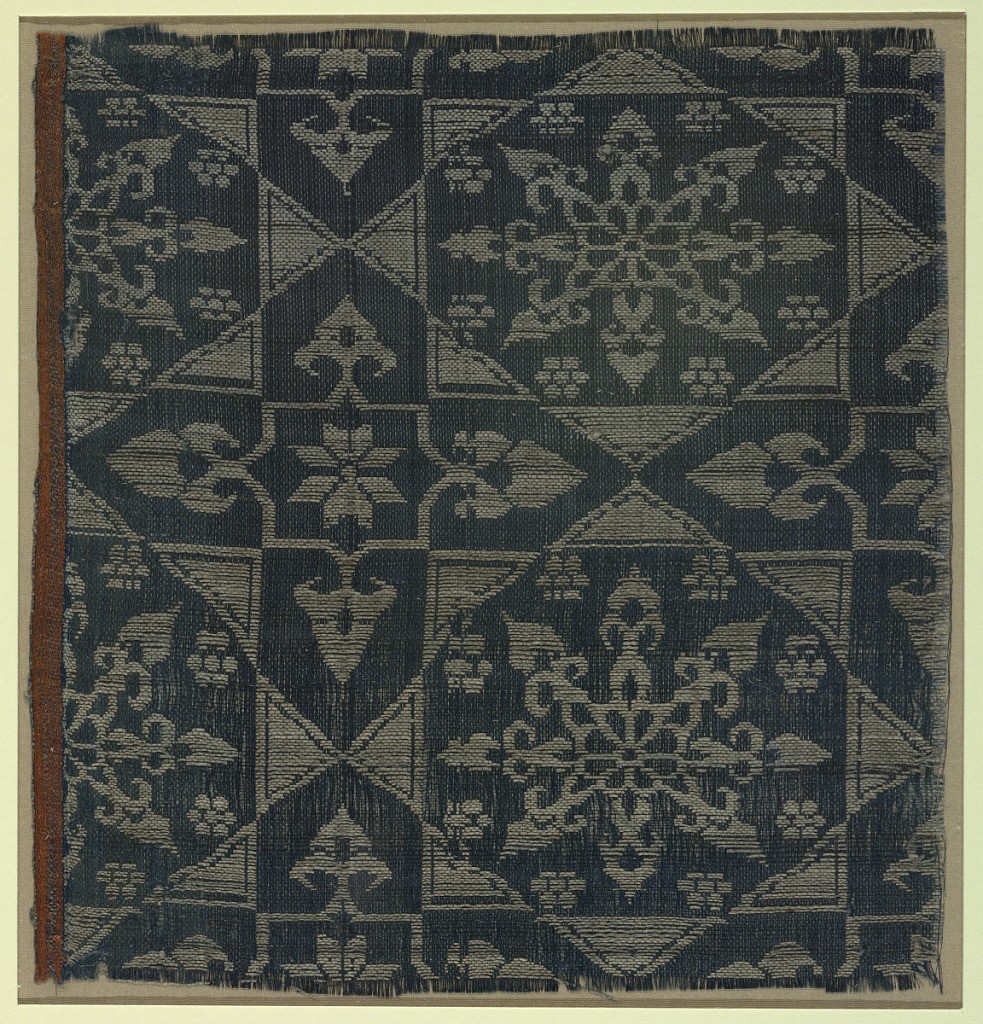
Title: Fragment
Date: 15th century
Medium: silk Technique: two fabric structures; 2/1 twill and plain weave (lampas)
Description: Eight pointed stars in white on blue background.